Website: crate-barrel
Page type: newsletter-management
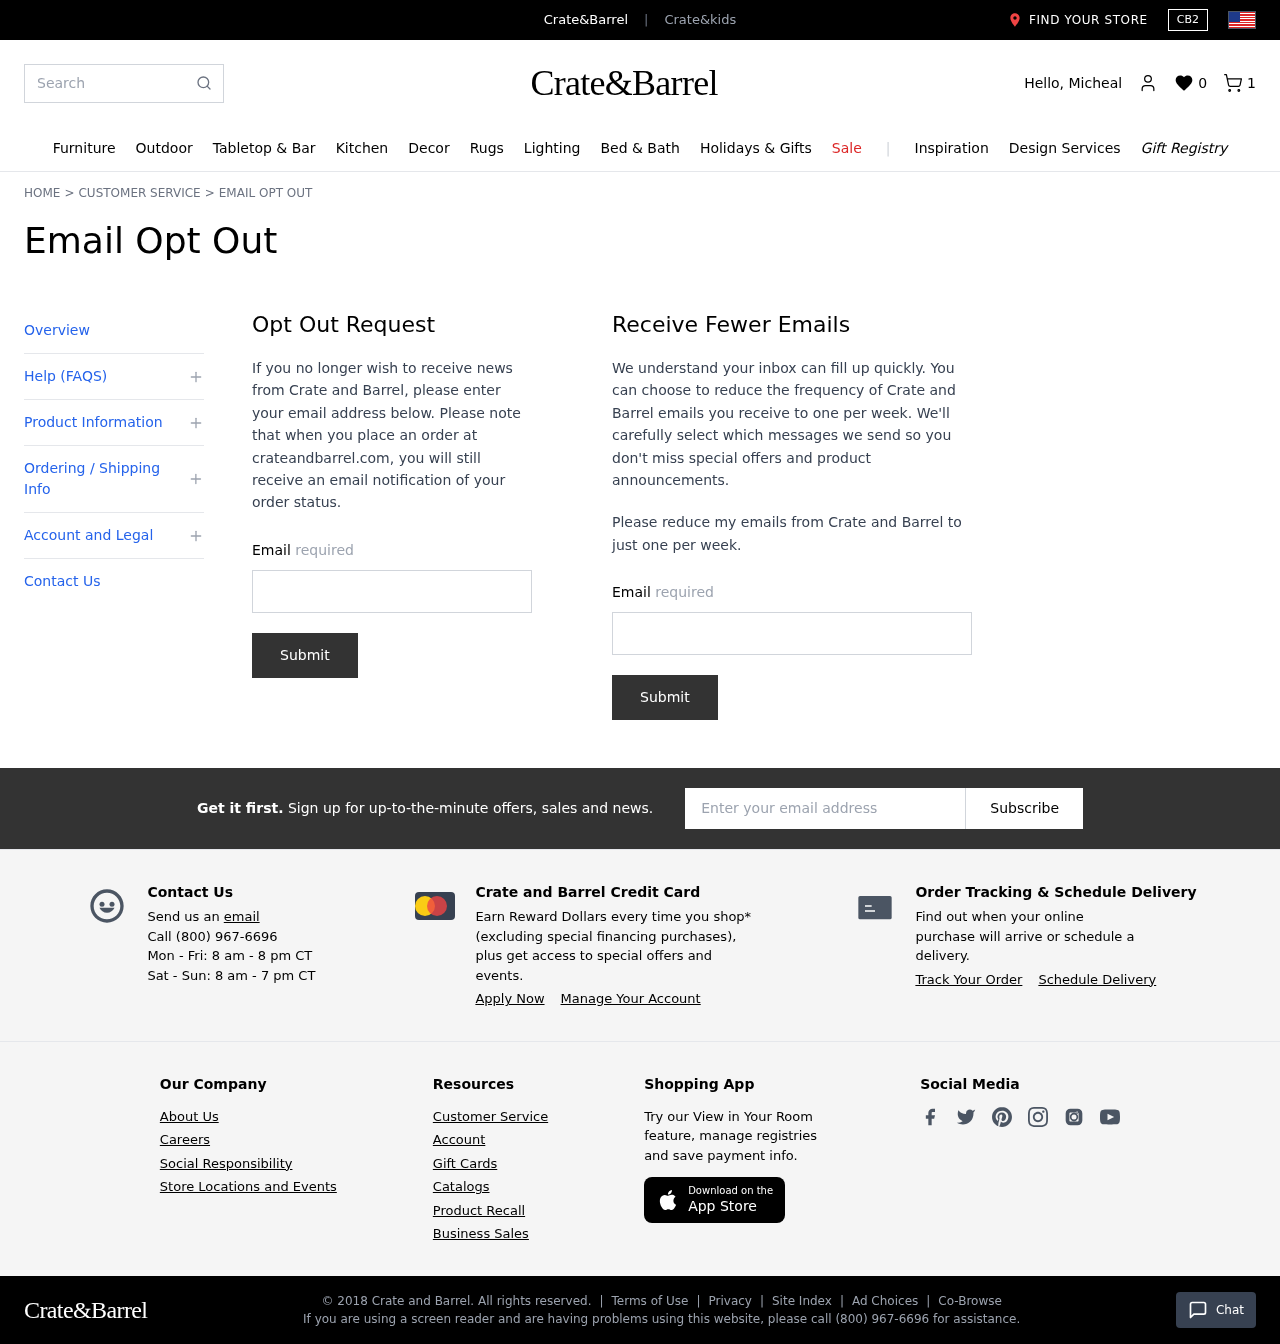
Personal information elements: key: PII_EMAIL
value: michealmarquez@yahoo.com
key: PII_EMAIL2
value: michealmarquez@yahoo.com
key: PII_EMAIL3
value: michealmarquez@yahoo.com
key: PII_FIRSTNAME
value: Micheal
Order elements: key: ORDER_NUM_ITEMS
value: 1
Search elements: key: HEADER_SEARCH
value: Search
Other elements: key: WISHLIST_COUNT
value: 0